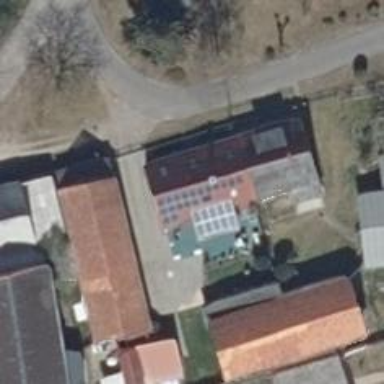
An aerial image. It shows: Solar photovoltaic panel generator producing electricity as small installation.